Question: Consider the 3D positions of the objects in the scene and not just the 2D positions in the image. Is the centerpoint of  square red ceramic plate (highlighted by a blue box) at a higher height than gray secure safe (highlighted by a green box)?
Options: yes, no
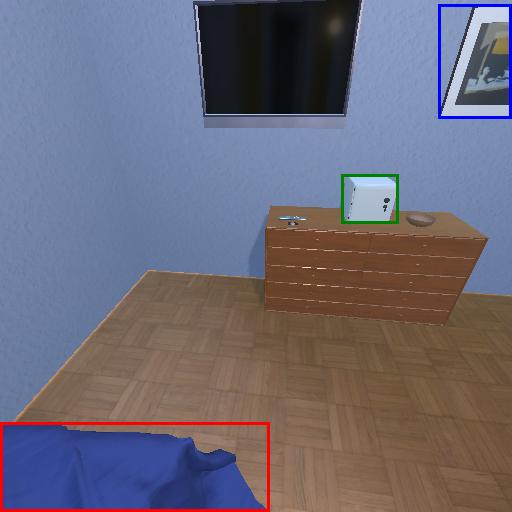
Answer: yes